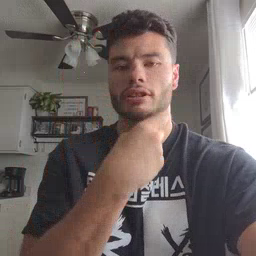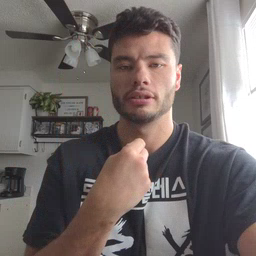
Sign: pretty